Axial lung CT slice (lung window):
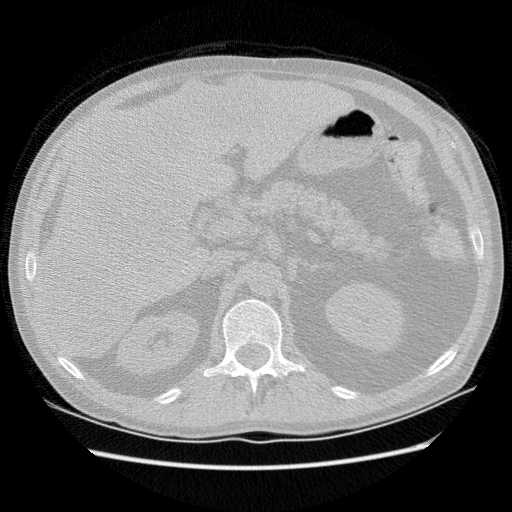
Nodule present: no